Field crop: tomato
Growth stage: 1
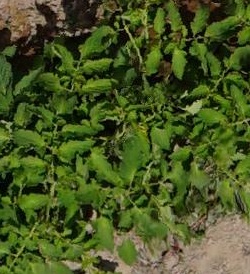
Species: tomato